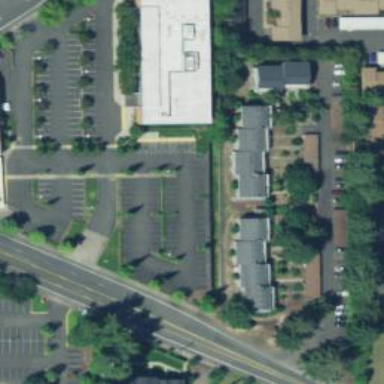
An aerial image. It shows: Parking space is available.